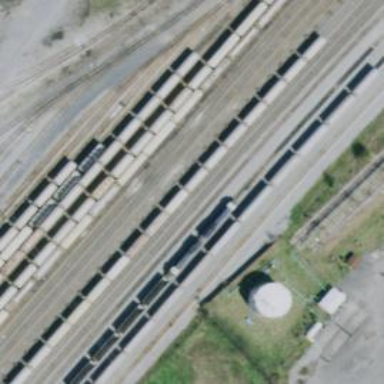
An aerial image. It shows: Railway siding with rails.